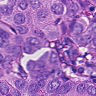
Metastatic tissue present: yes